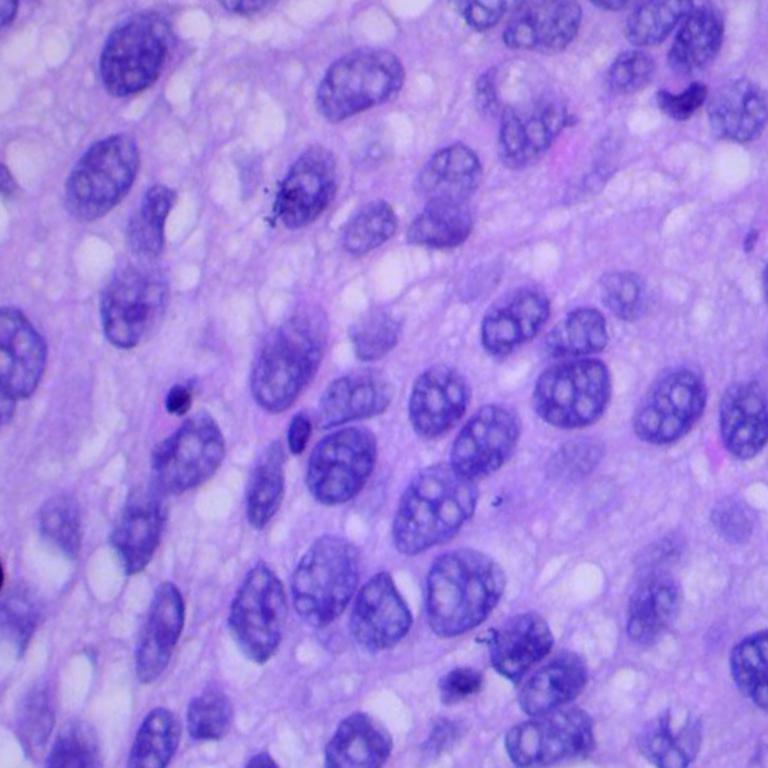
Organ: lung
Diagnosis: squamous carcinomas